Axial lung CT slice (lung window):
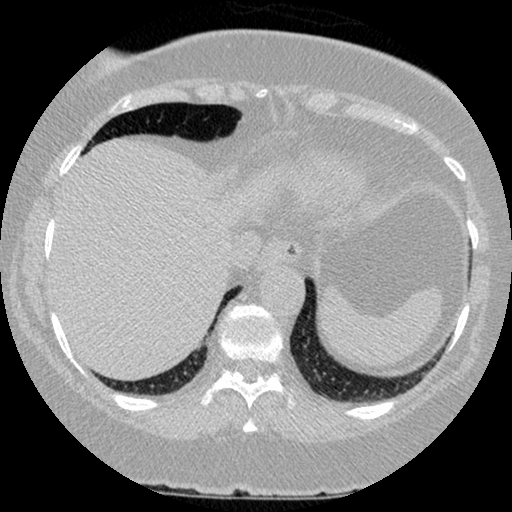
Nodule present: no